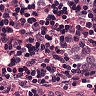
Metastatic tissue present: yes